Question: Having seen <URL> used more frequently; lack of gem support or something else?

For instance, Ruby Enterprise Edition is chosen by some of the most popular companies, thanks to its <URL>; I wonder if any other interpreter implements it.
> REE can be easily installed in
parallel to your existing Ruby
interpreter, allowing you switch to
REE with minimal hassle or risk. REE
has been out for several years now and
is already used by many high-profile
websites and organizations, such as
, , and
."We switched to enterprise ruby to get
the full benefit of the
[copy-on-write] memory characteristics
and we can absolutely confirm the
memory savings of 30% some others have
reported. This is many thousand
dollars of savings even at today's
hardware prices."
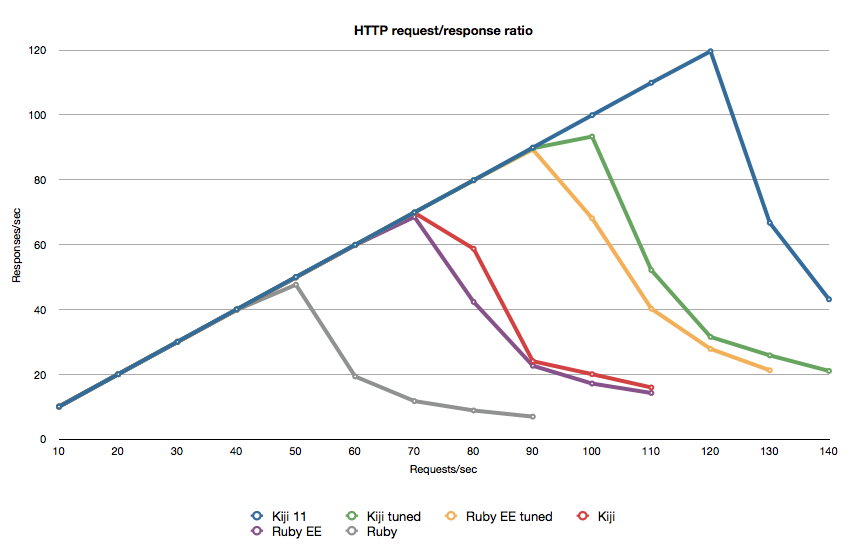
Answer: MRI is short for <URL> which is the name of the inventor and main author of Ruby. And that's why it is the main implementation: it is the original implementation, all others appeared later. MRI is still the reference, all others need to be compatible with MRI. But Matz tries to make the development more specification-driven instead of implementation-driven, AFAIK.